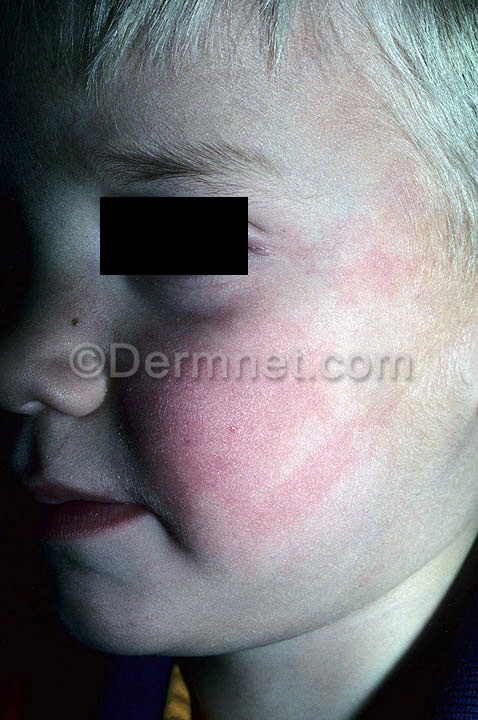
Disease: Vascular Tumors